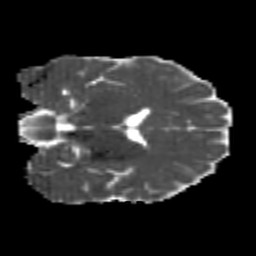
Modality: MD
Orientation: coronal
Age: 25
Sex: male
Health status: healthy
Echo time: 0.074 s